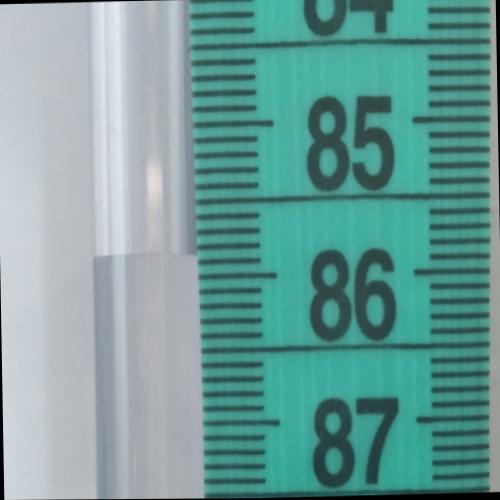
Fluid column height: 85.9 cm